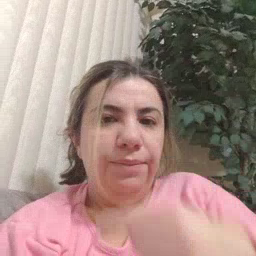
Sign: face